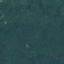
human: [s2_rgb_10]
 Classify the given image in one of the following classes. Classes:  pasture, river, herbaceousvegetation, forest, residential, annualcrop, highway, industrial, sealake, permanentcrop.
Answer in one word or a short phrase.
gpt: Forest